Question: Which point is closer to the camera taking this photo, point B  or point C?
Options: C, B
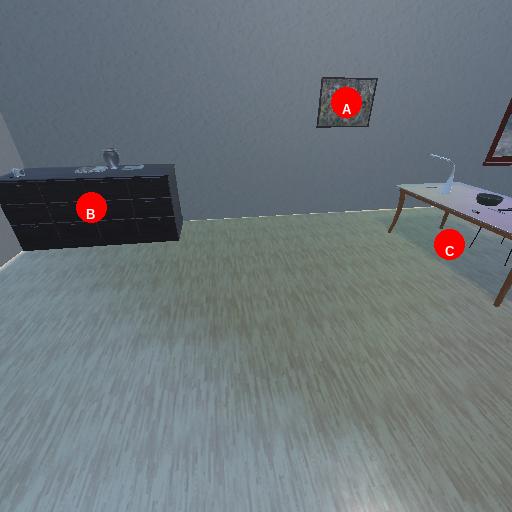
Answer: C